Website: bh-photo
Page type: customer-info-address
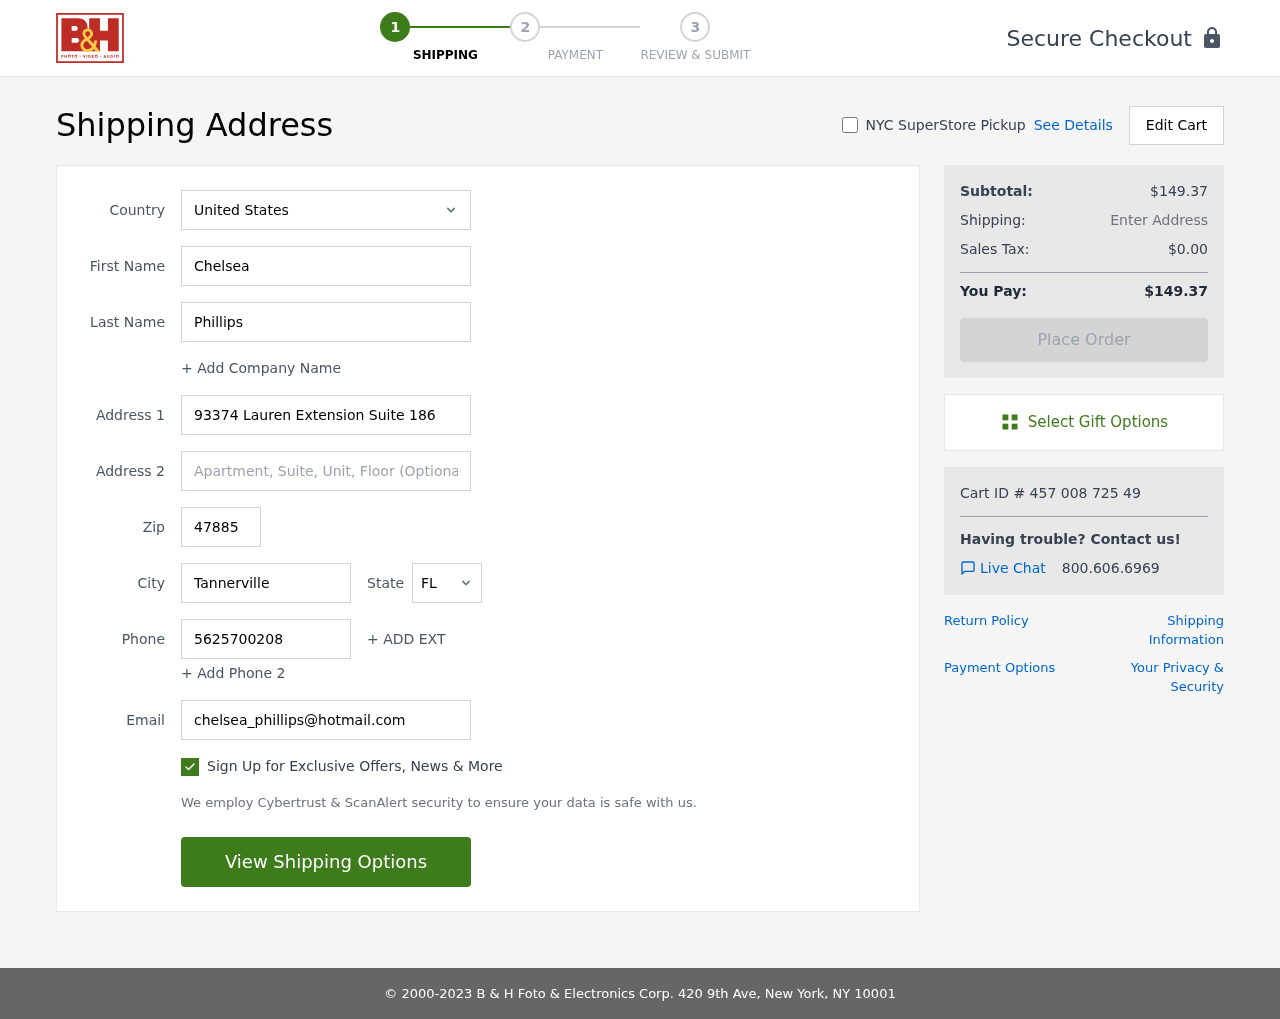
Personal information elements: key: PII_CITY
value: Tannerville
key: PII_COUNTRY
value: United States
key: PII_EMAIL
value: chelsea_phillips@hotmail.com
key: PII_FIRSTNAME
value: Chelsea
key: PII_LASTNAME
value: Phillips
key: PII_PHONE
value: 5625700208
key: PII_POSTCODE
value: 47885
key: PII_STATE_ABBR
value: FL
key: PII_STREET
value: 93374 Lauren Extension Suite 186
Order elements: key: ORDER_SUBTOTAL
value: $149.37
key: ORDER_TAX
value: $0.00
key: ORDER_TOTAL
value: $149.37
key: ORDER_ID
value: Cart ID # 457 008 725 49